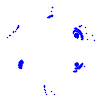
Particle: pion